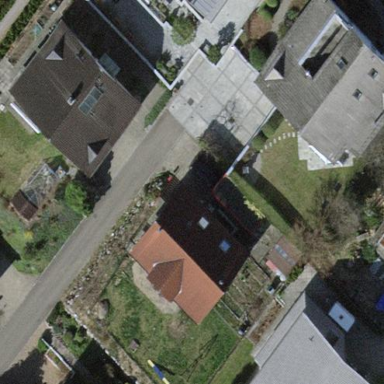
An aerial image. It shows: Detached building.